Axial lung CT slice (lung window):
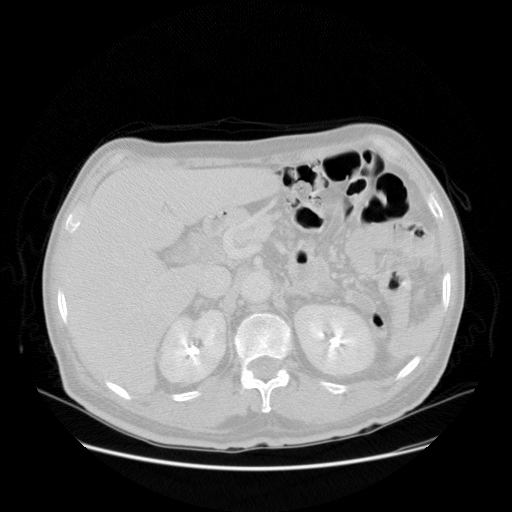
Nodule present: no